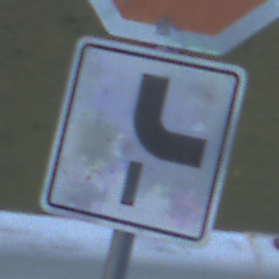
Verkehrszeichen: VerlaufVorfahrtsstrasse10
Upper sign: Stop
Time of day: SunriseSunset
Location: Outdoor (RoadRail)
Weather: Clear
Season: NotSpecified
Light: Natural